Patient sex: M
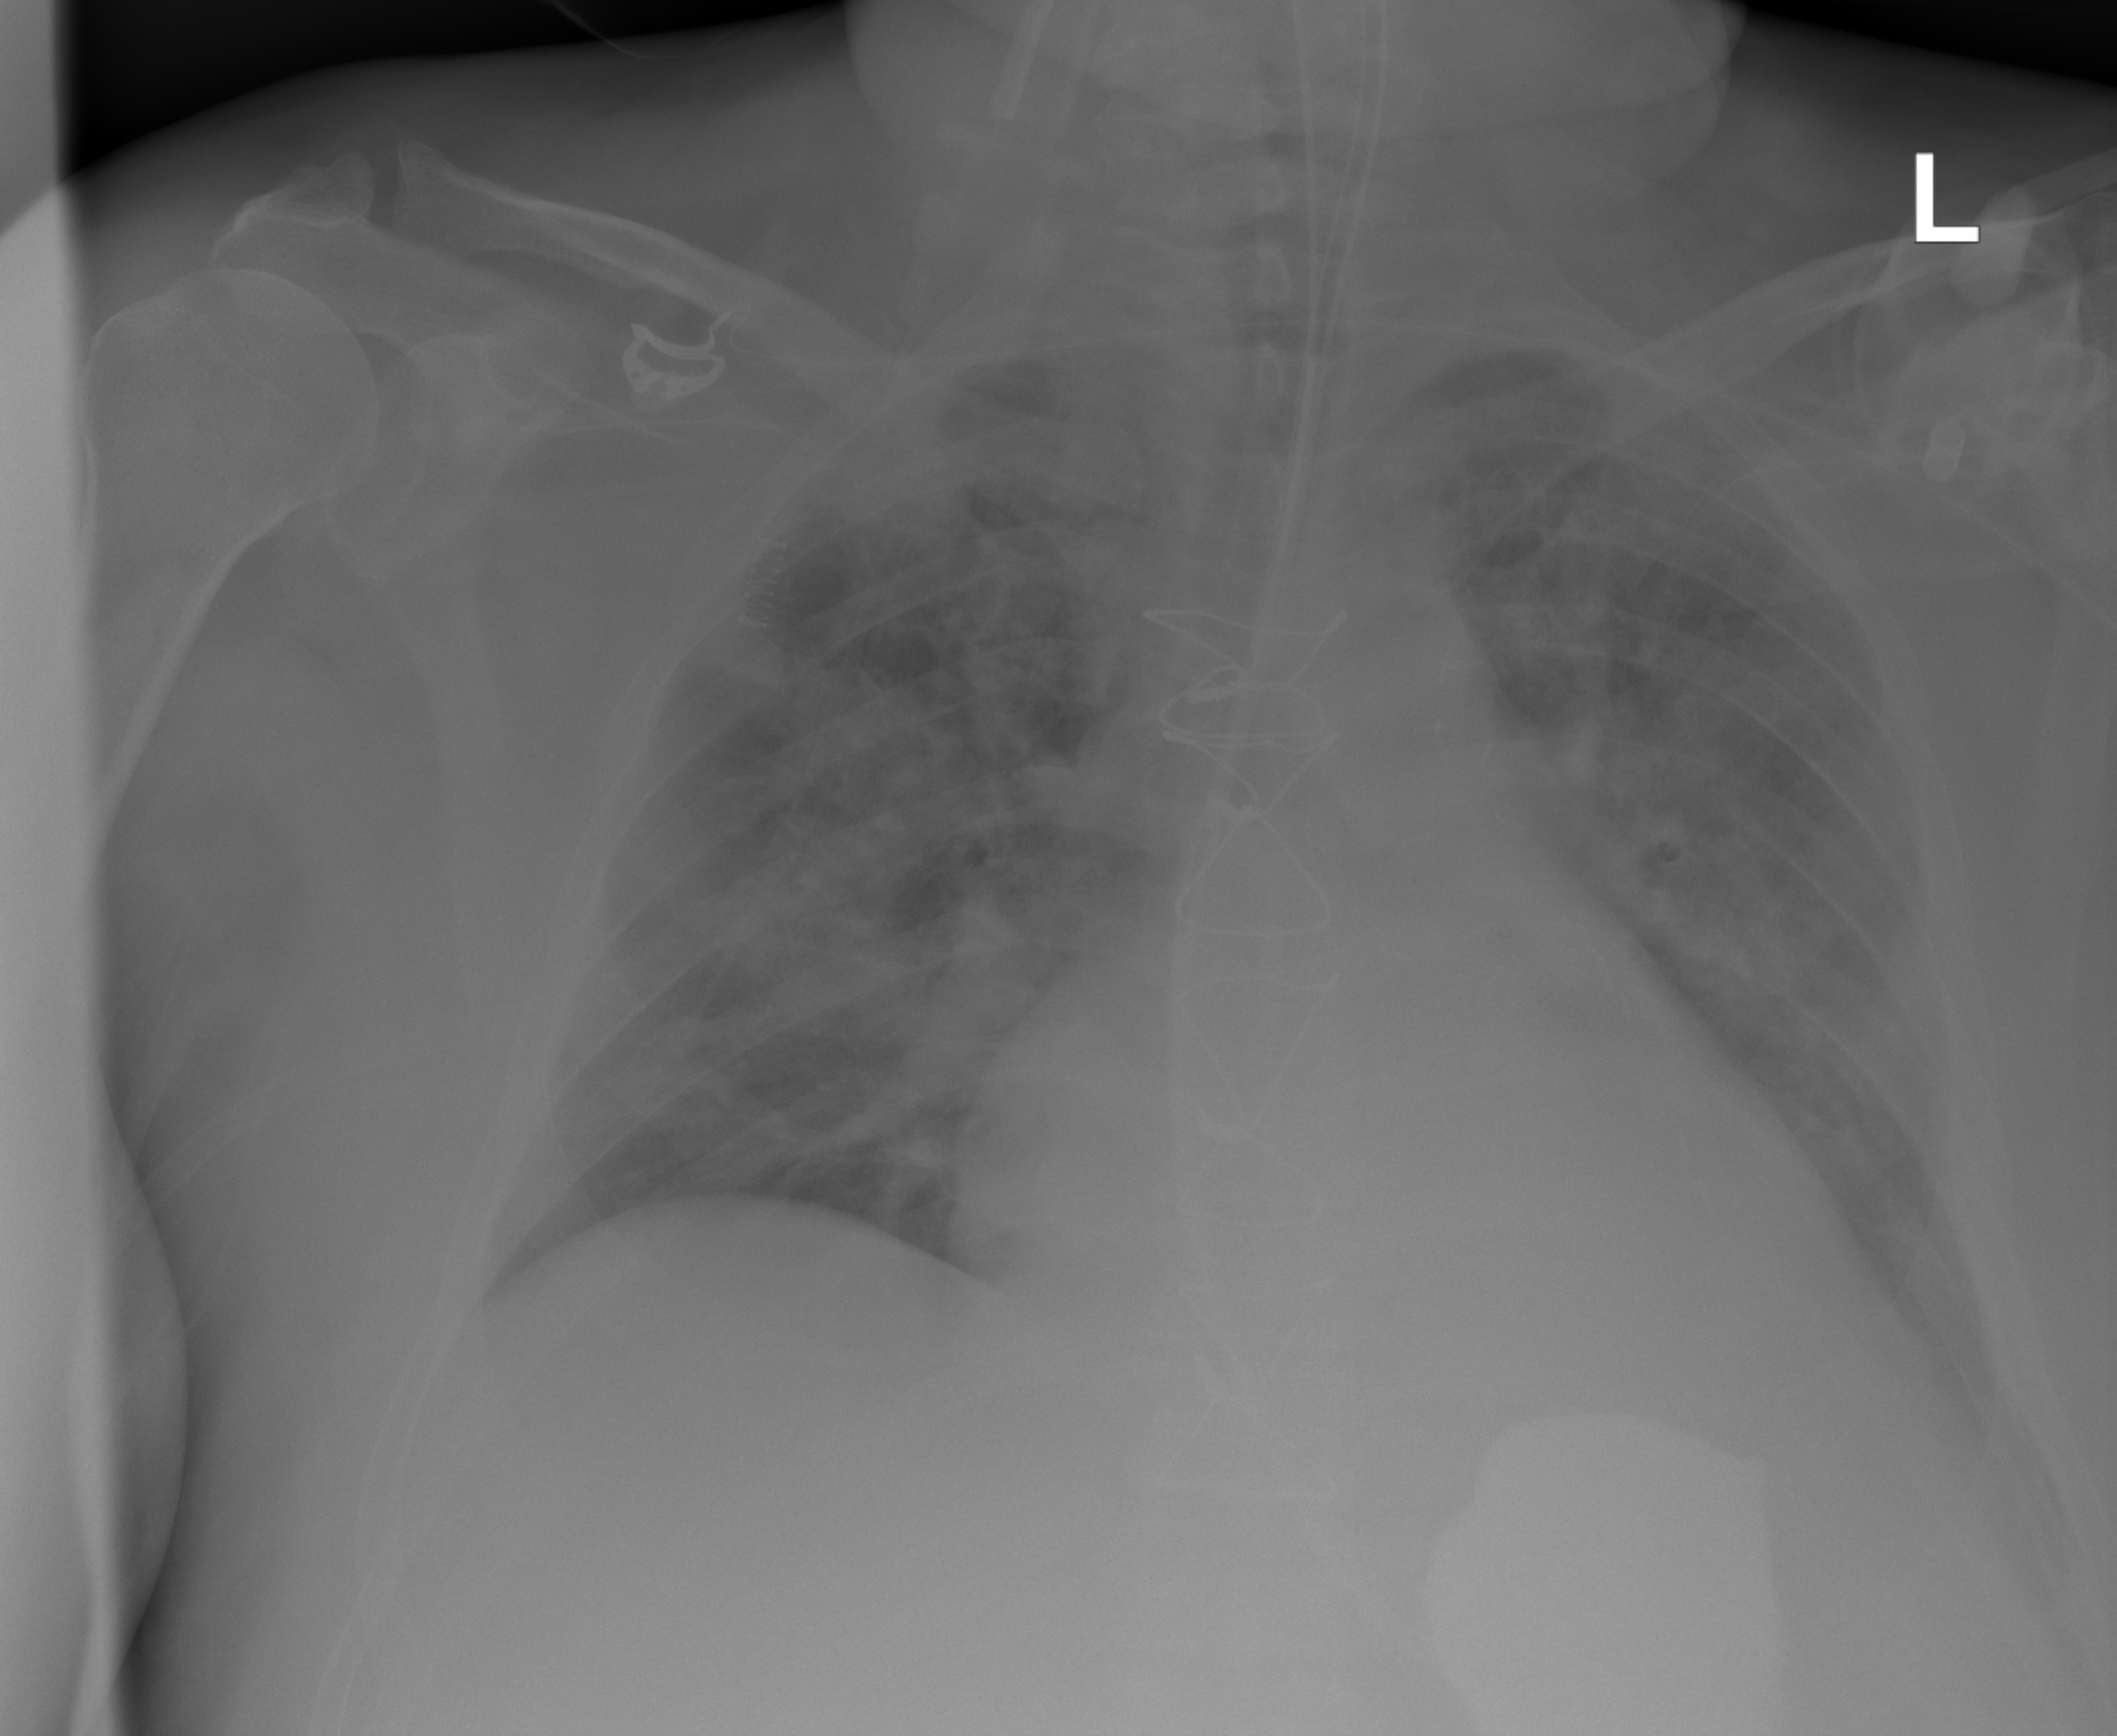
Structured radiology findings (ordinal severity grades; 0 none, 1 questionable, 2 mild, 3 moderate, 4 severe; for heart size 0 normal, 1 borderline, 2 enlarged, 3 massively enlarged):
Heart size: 2
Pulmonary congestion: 3
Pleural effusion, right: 0
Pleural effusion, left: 2
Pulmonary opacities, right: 3
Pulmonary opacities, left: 2
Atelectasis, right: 2
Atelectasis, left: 2